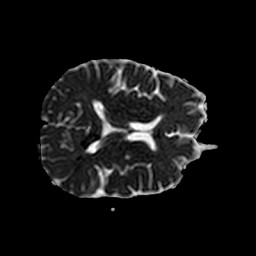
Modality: ADC
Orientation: axial
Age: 38
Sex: female
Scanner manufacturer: philips
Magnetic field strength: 3 T
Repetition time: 4.114 s
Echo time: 0.06134 s